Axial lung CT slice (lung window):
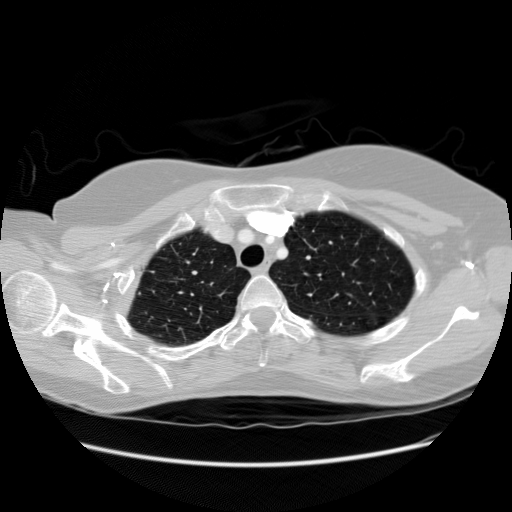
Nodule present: no